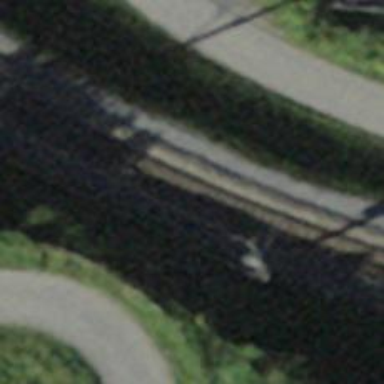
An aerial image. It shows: Narrow-gauge railway track electrified by contact line.